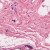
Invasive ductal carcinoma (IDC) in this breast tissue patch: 0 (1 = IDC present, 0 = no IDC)